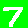
Digit: 7